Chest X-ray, AP view. Patient: 40 years old, sex M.
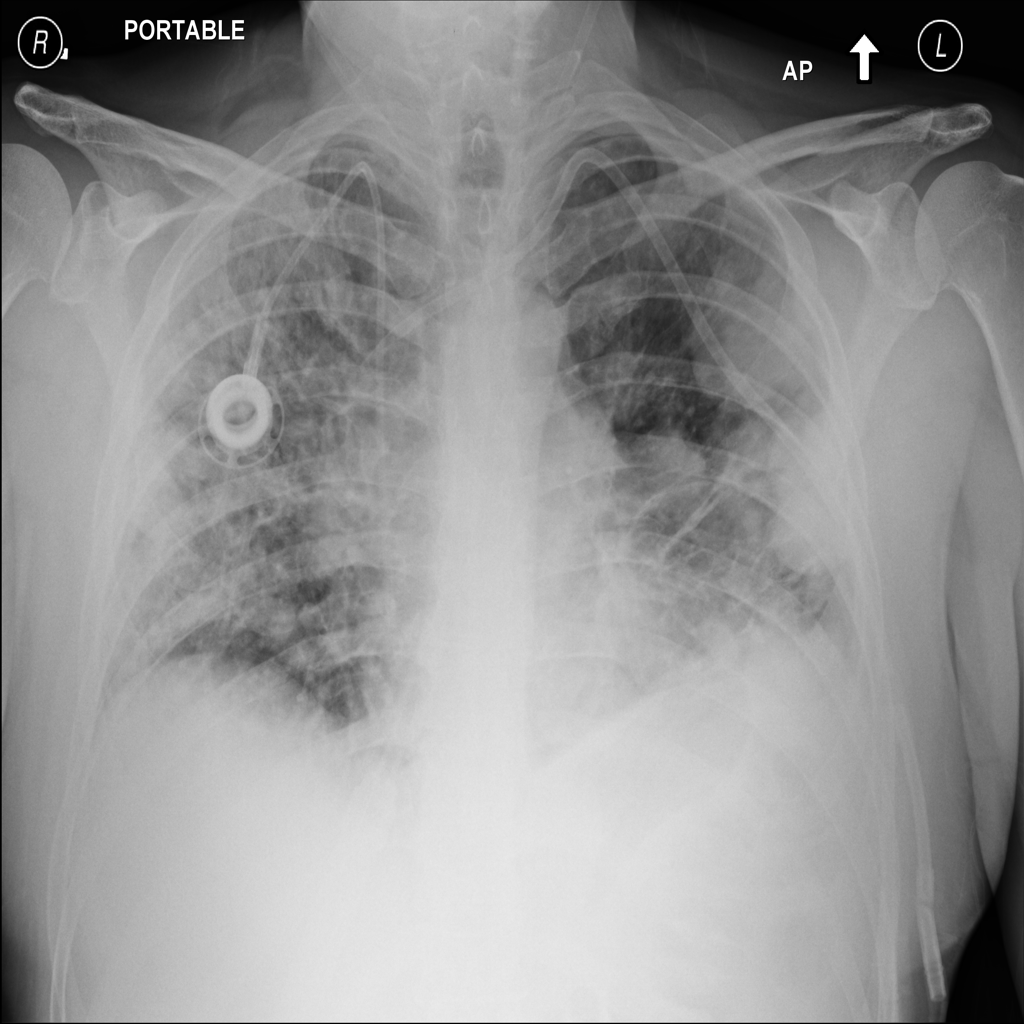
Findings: Edema, Effusion, Mass